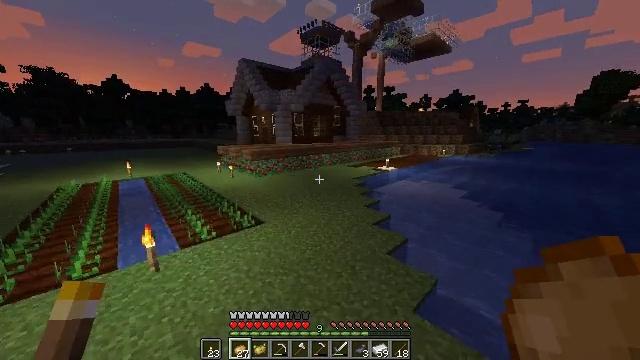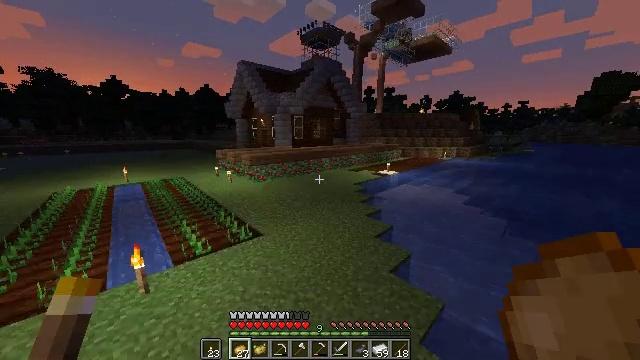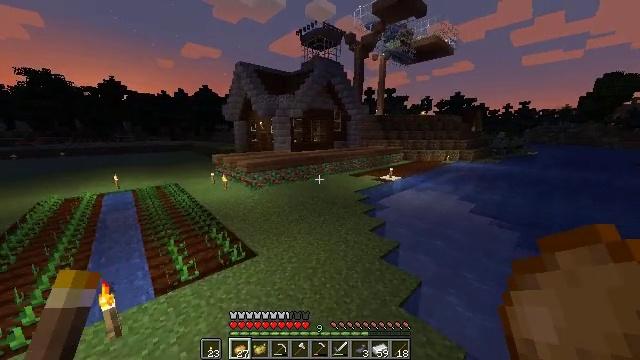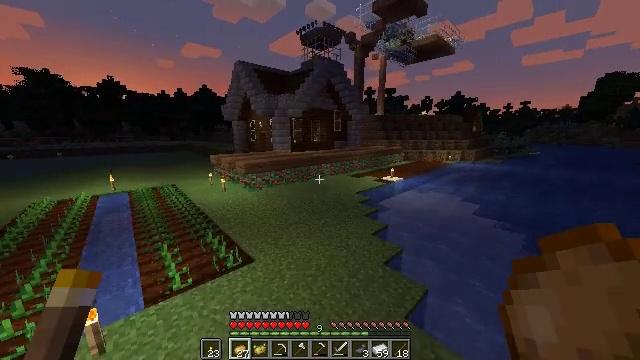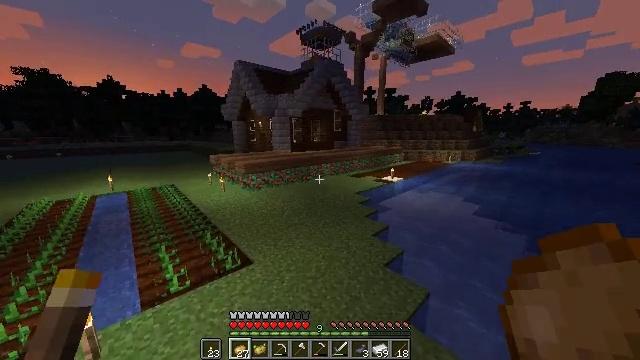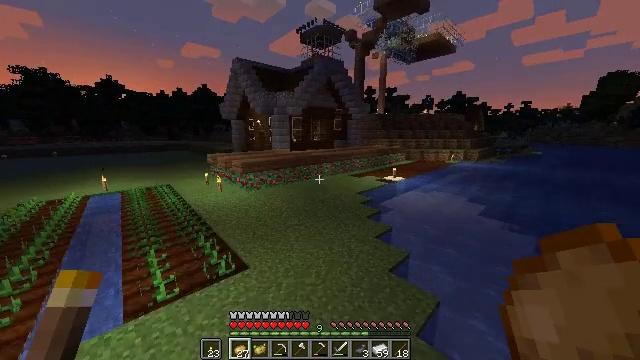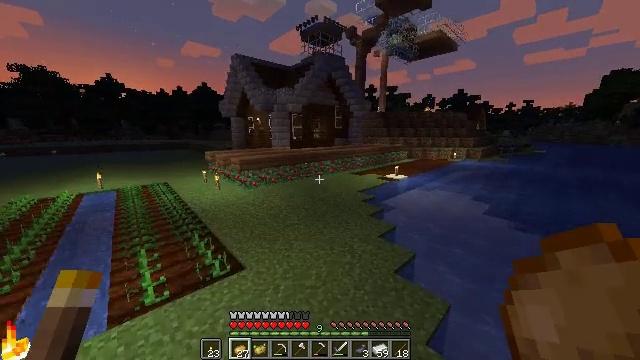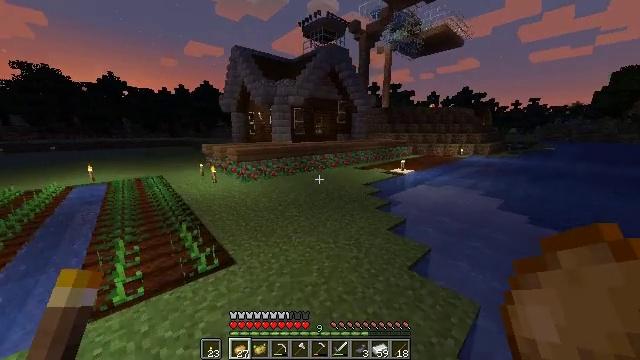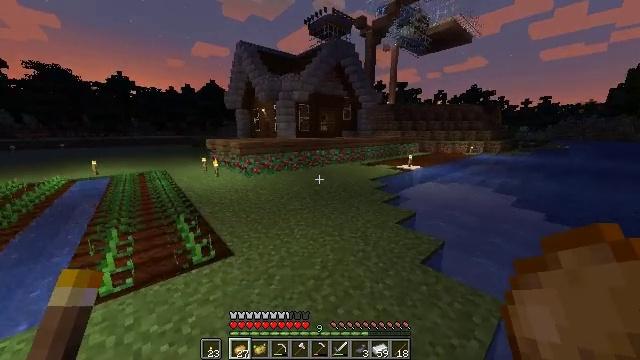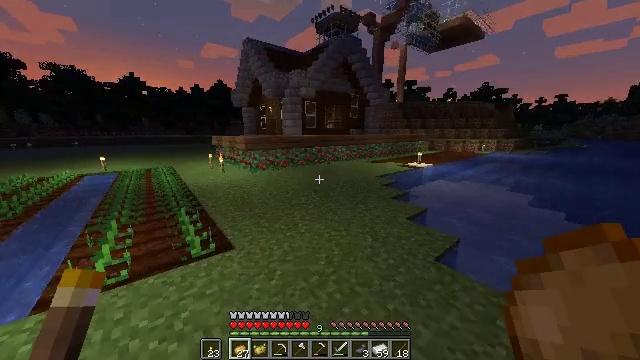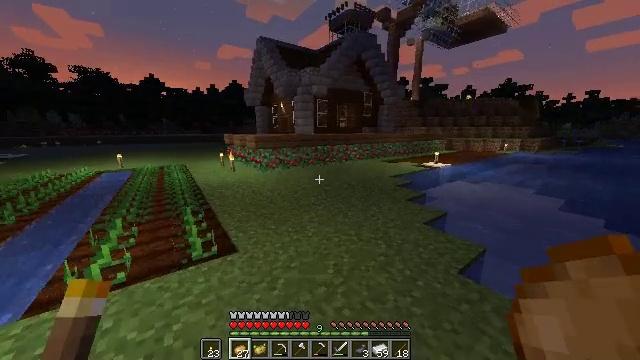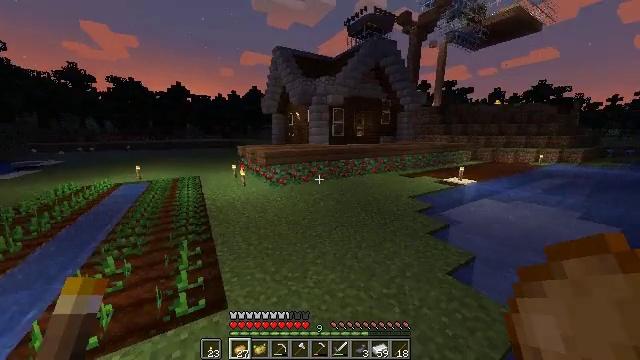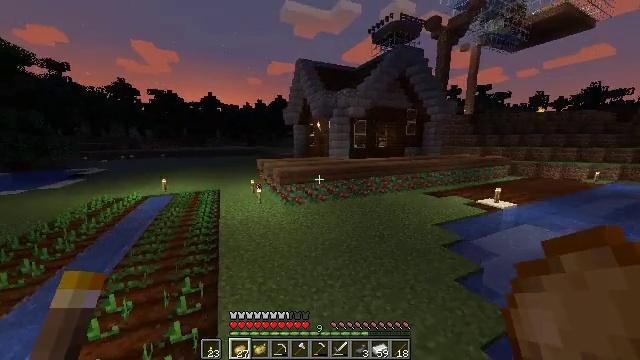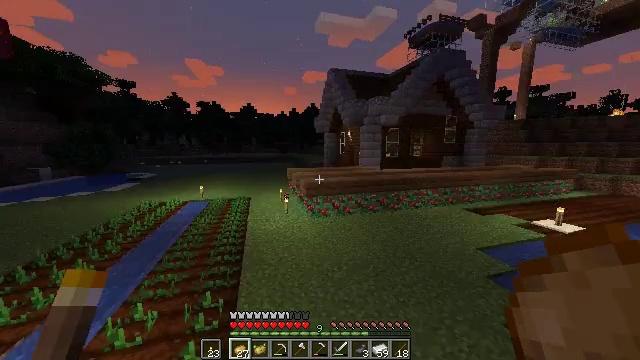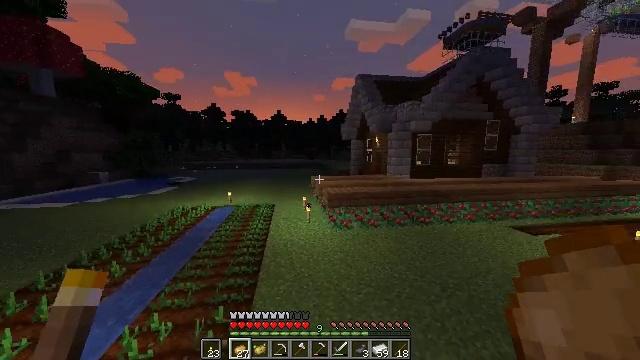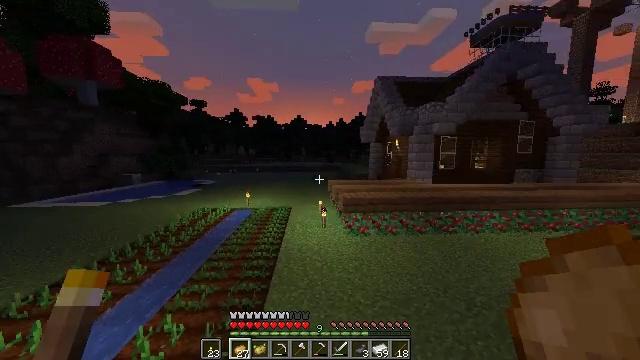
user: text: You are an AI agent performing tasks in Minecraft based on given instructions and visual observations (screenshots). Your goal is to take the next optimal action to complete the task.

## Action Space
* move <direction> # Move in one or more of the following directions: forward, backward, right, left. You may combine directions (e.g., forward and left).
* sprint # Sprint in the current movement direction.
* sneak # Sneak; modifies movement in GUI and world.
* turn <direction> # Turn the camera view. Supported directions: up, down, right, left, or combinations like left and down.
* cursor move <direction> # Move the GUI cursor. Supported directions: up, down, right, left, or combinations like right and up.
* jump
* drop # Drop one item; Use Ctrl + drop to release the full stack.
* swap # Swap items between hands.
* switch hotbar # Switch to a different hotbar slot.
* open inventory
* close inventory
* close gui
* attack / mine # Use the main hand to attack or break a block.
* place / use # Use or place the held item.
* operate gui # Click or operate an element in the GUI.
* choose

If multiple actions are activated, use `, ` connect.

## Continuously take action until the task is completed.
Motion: motion action
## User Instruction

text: Smelt a baked potato.
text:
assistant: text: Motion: move forward, jump
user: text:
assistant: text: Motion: move forward, jump
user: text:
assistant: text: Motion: move forward, jump
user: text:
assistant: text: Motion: move forward, jump
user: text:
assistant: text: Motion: move forward, jump
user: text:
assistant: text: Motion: move forward, jump
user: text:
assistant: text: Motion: move forward, jump
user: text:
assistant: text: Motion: move forward and move right, turn left, jump
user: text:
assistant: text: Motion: move forward and move right, turn left, jump
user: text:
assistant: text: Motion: move forward and move right, sprint, turn left, jump
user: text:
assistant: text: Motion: move forward and move right, sprint, turn left, jump
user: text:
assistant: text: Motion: move forward, sprint, turn left and up, jump
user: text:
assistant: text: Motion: move forward, sprint, turn left and up, jump
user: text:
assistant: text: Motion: move forward, sprint, turn left and up, jump
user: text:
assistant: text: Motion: move forward, sprint, turn left, jump
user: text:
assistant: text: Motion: move forward, turn left and up, jump
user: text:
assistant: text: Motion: move forward, turn left and up, jump
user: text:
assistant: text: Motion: move forward, turn left and up, jump
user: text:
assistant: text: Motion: move forward, turn left, jump
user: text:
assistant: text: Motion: move forward, jump
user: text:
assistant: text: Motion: move forward, sprint, jump
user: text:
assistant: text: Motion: move forward, sprint, jump
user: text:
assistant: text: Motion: move forward, sprint, jump
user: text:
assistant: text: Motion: move forward, sprint, jump
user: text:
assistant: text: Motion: move forward, jump
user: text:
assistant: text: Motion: move forward, jump
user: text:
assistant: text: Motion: move forward, jump
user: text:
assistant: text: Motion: move forward, turn right, jump
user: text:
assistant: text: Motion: move forward, turn right and down, jump
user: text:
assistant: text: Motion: move forward, turn right and down, jump